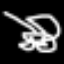
Label: frog